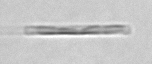
Label: Leptocylindrus